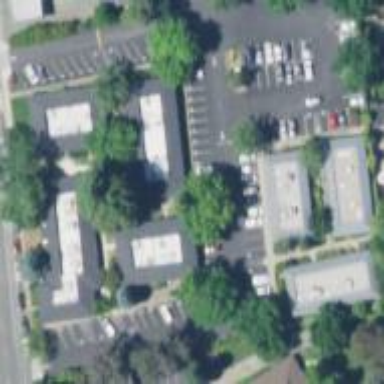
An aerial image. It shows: Commercial area.